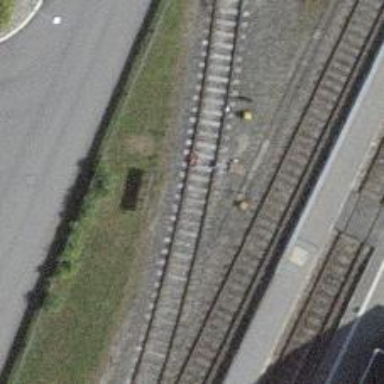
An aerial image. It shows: Abandoned railway spur with one track.